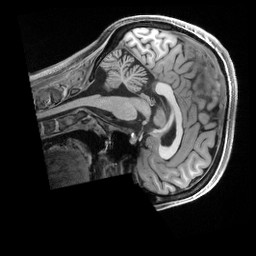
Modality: T1w
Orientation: sagittal
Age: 22
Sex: female
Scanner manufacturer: siemens
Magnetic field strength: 3 T
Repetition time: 2.5 s
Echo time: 0.00296 s